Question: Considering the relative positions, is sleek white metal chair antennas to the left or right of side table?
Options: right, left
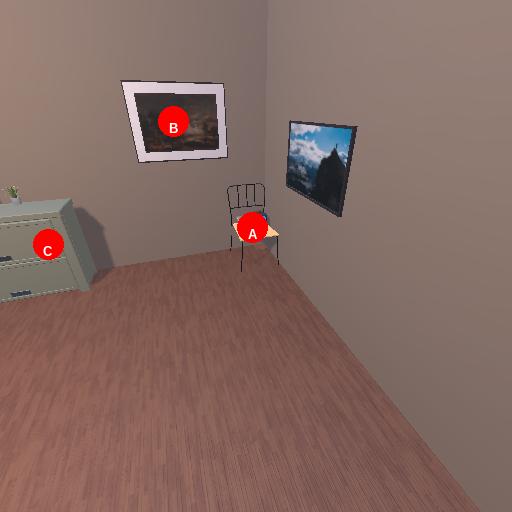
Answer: right